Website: walmart
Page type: store-pickup
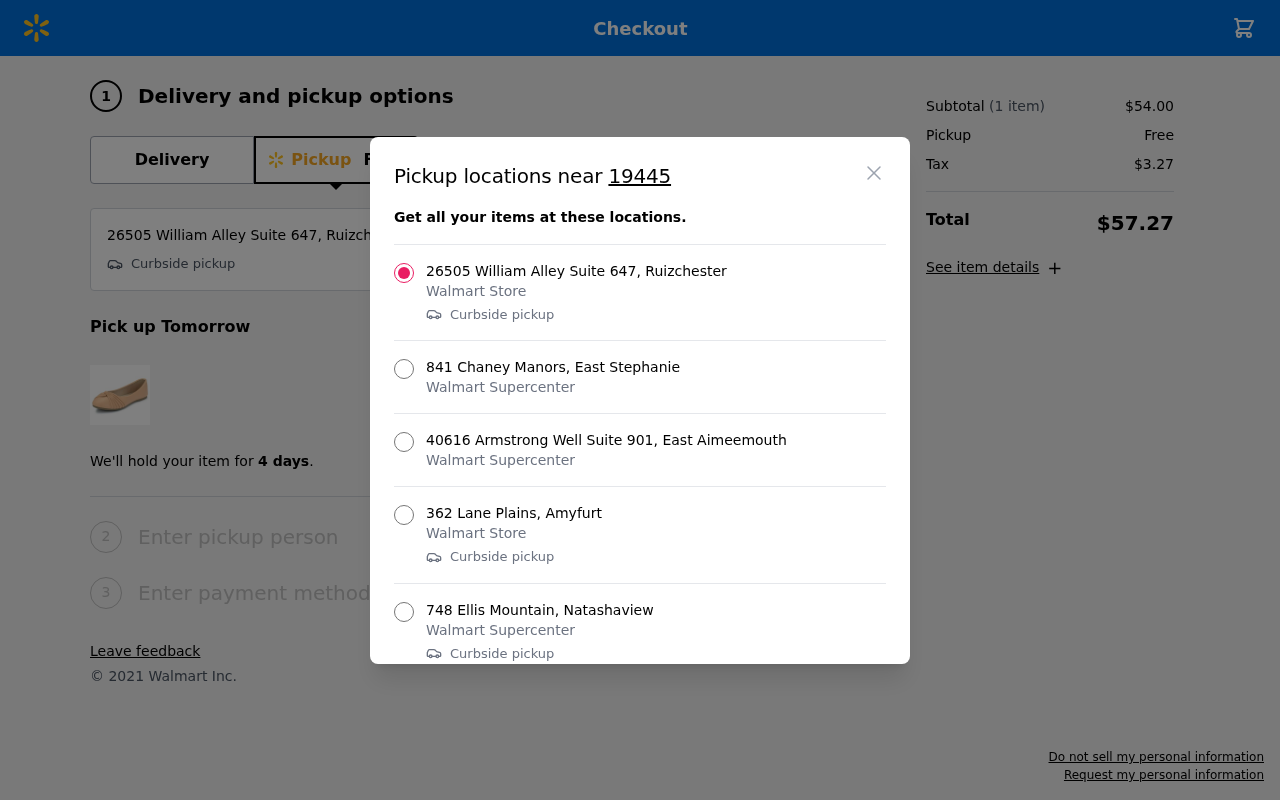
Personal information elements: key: PII_LOCATION1_CITY
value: Ruizchester
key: PII_LOCATION1_STREET
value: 26505 William Alley Suite 647
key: PII_LOCATION2_CITY
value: East Stephanie
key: PII_LOCATION2_STREET
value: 841 Chaney Manors
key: PII_LOCATION3_CITY
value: East Aimeemouth
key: PII_LOCATION3_STREET
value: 40616 Armstrong Well Suite 901
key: PII_LOCATION4_CITY
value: Amyfurt
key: PII_LOCATION4_STREET
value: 362 Lane Plains
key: PII_LOCATION5_CITY
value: Natashaview
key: PII_LOCATION5_STREET
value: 748 Ellis Mountain
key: PII_POSTCODE
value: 19445
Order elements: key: ORDER_NUM_ITEMS
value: (1 item)
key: ORDER_SUBTOTAL
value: $54.00
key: ORDER_SHIPPING_COST
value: Free
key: ORDER_TAX
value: $3.27
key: ORDER_TOTAL
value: $57.27